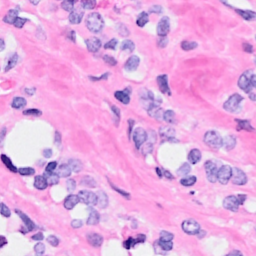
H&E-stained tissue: Breast